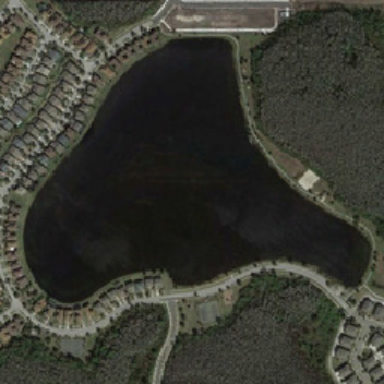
The pond is shaped like a gourd .